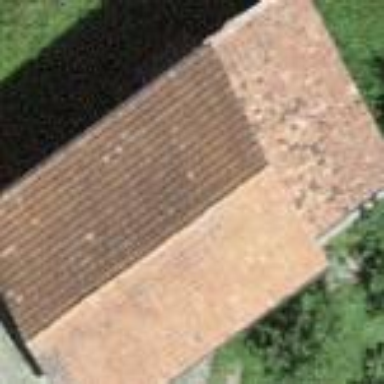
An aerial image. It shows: Shed.